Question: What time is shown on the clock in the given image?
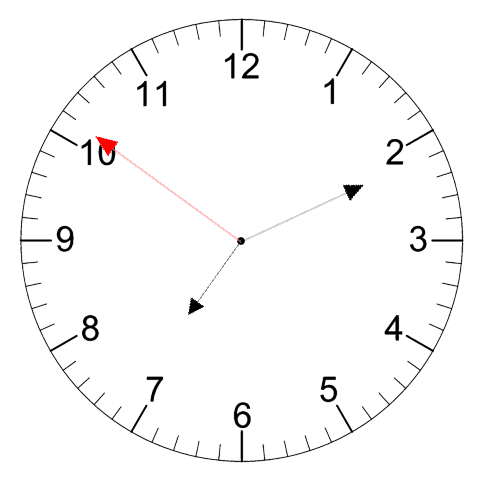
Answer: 07:10:51